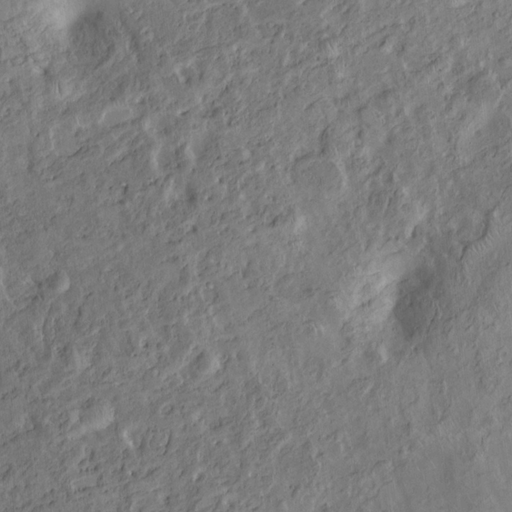
Classes present: Background, Cone